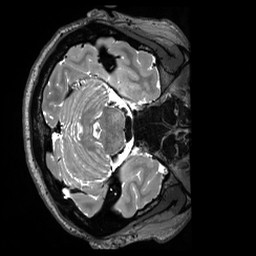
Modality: T2w
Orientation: axial
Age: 25
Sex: male
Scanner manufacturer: siemens
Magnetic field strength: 3 T
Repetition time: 3.2 s
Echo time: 0.563 s